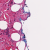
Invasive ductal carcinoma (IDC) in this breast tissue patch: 0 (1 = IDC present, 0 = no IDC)